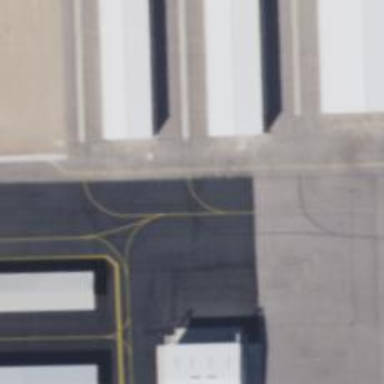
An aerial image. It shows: View of taxiway at the airport.